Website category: auto
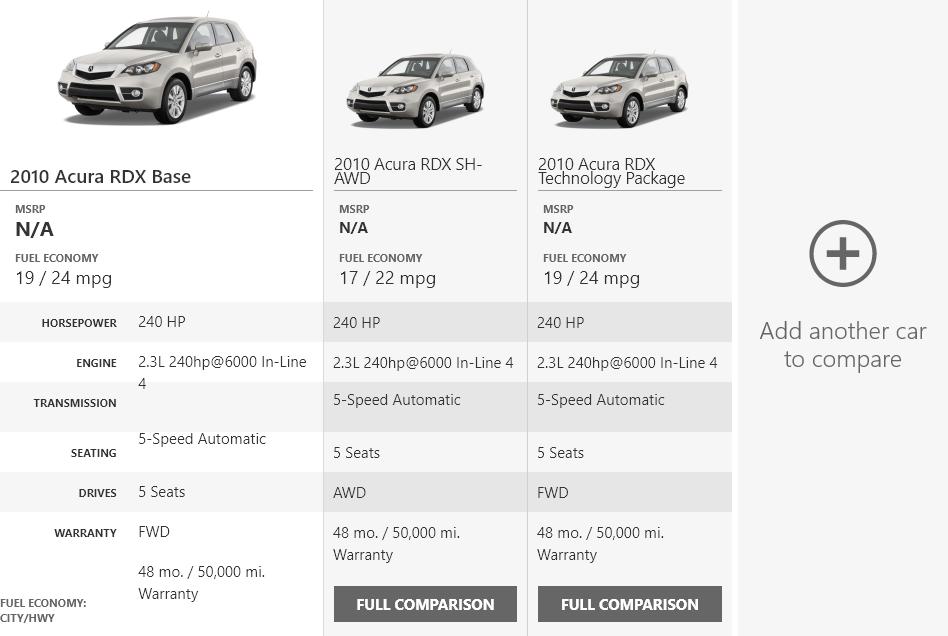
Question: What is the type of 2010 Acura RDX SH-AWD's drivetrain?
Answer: AWD

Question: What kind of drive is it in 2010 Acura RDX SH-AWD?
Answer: AWD

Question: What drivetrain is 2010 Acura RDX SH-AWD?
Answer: AWD

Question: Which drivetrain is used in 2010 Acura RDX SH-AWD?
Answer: AWD

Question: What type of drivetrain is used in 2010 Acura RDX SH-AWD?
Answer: AWD

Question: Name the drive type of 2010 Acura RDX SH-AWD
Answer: AWD

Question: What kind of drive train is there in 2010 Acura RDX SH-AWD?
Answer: AWD

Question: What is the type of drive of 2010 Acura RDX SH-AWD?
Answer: AWD

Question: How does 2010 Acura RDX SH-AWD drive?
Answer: AWD

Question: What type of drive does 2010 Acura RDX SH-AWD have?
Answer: AWD

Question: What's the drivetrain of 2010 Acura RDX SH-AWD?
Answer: AWD

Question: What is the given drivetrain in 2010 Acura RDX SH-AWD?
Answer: AWD

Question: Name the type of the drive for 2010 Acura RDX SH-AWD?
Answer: AWD

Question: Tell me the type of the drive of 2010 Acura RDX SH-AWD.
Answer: AWD

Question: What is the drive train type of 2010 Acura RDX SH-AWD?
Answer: AWD

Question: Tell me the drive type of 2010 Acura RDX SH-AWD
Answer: AWD

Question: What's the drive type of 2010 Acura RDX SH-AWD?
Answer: AWD

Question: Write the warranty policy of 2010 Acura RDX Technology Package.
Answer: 48 mo. / 50,000 mi. Warranty

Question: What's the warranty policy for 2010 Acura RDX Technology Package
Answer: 48 mo. / 50,000 mi. Warranty

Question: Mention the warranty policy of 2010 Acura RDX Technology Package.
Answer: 48 mo. / 50,000 mi. Warranty

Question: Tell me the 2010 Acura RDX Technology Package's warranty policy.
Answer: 48 mo. / 50,000 mi. Warranty